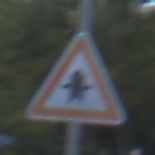
Verkehrszeichen: Vorfahrt
Umgebung: Outdoor, Urban
Tageszeit: SunriseSunset
Wetter: Clear
Licht: Natural
Jahreszeit: NotSpecified
Kontrast: LowContrast